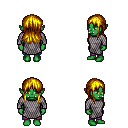
a pixel art fantasy rpg character, female body template, orc, green skin, chain mail, magenta pants, blonde unkempt hairstyle, four views (front, back, left, right), 2x2 character sprite sheet, small pixel art, hard edges, no anti-aliasing